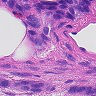
Metastatic tissue present: yes